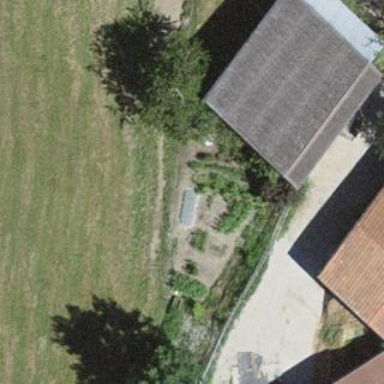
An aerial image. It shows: Rural barn.